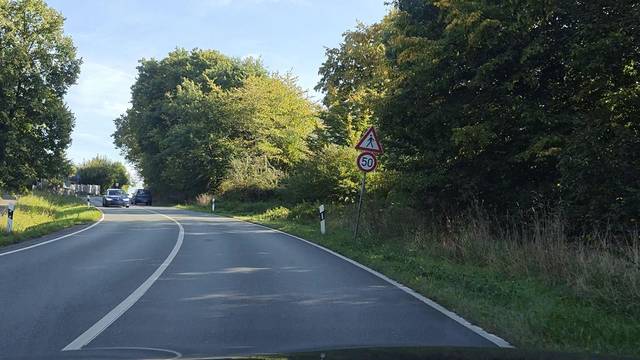
Region: Germany
Coordinates: 52.124, 8.718